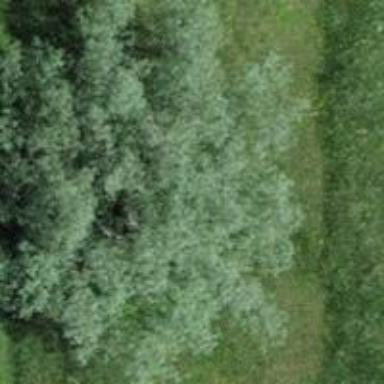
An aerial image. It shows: Deciduous broadleaved tree.